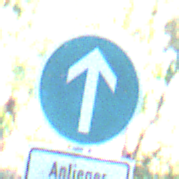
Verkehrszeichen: VorgeschriebeneFahrtrichtungGeradeaus
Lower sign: PersonengruppenFrei2
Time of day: MorningAfternoon
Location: Outdoor (Nature)
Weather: Clear
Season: NotSpecified
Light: Natural